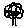
Label: flower